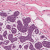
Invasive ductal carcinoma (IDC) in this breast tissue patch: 0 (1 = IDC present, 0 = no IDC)